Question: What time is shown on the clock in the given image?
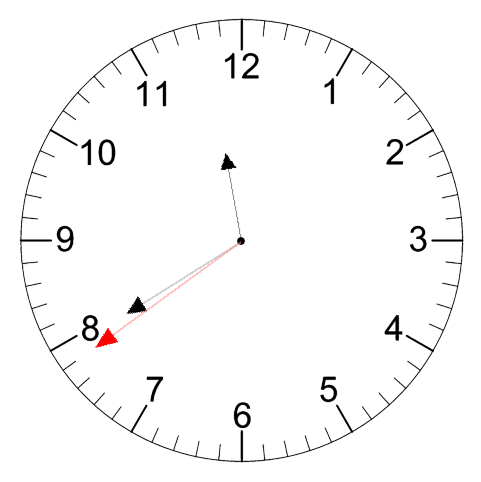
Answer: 11:39:39